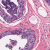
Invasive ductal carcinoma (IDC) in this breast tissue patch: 0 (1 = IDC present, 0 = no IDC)